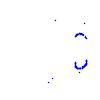
Particle: proton